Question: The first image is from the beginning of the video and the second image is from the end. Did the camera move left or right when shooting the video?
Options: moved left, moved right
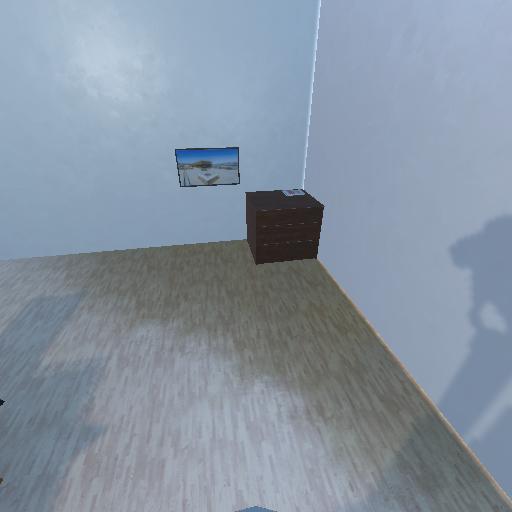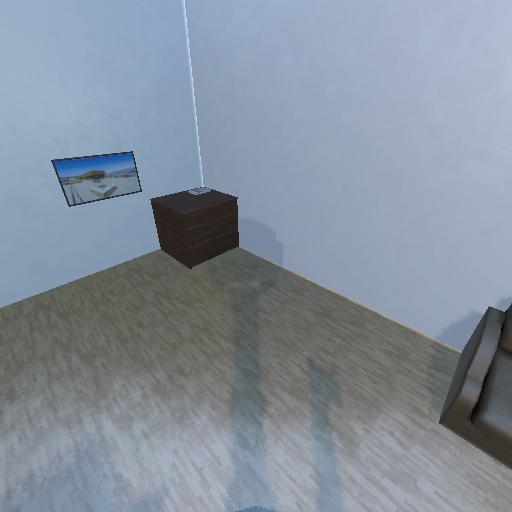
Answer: moved left